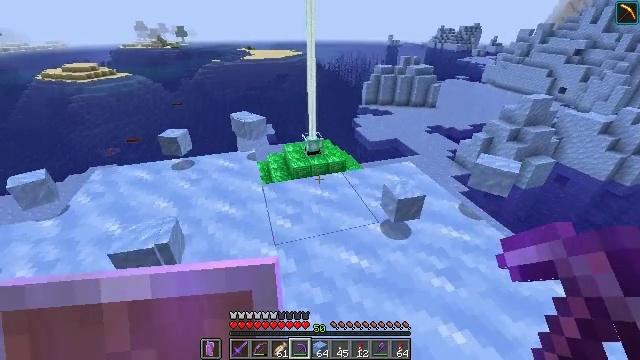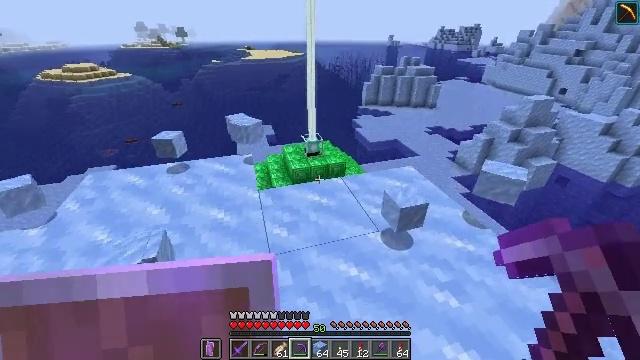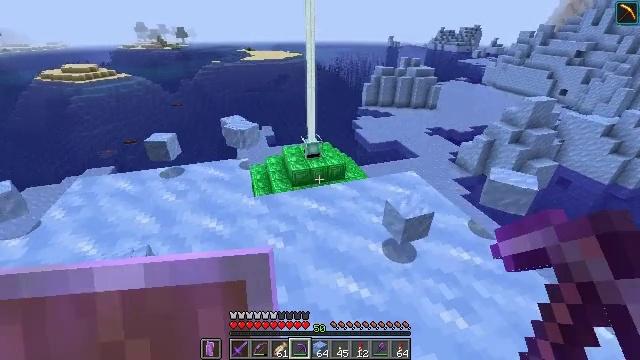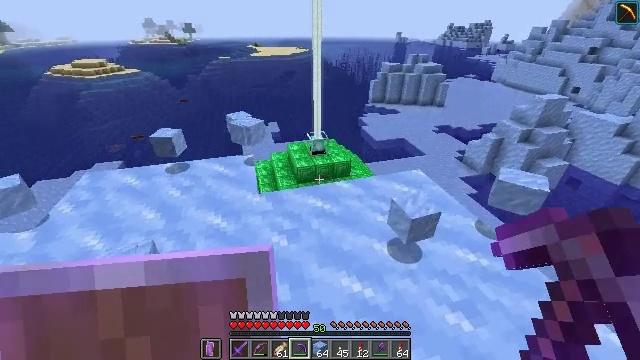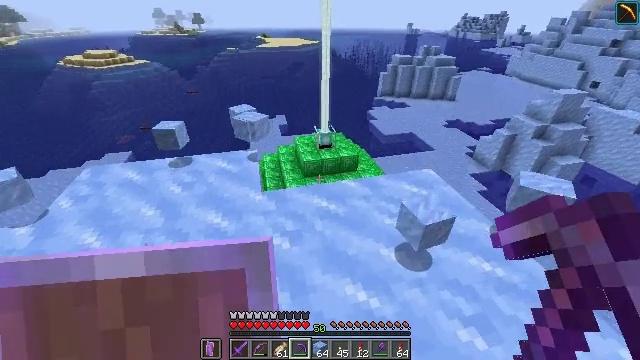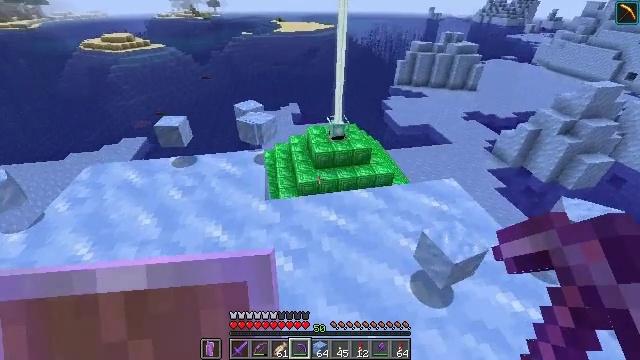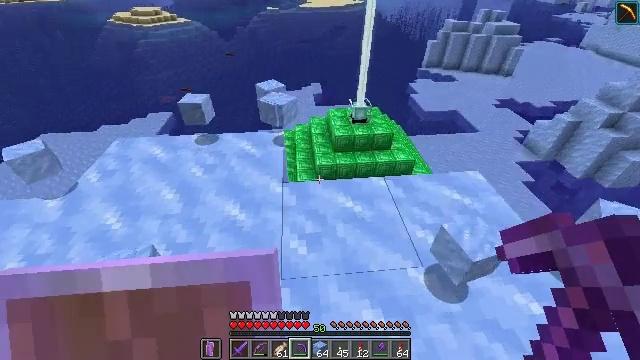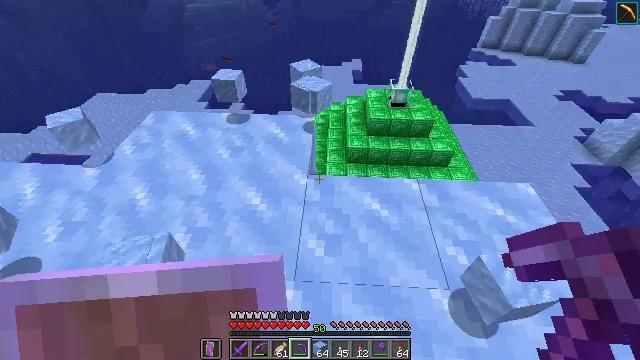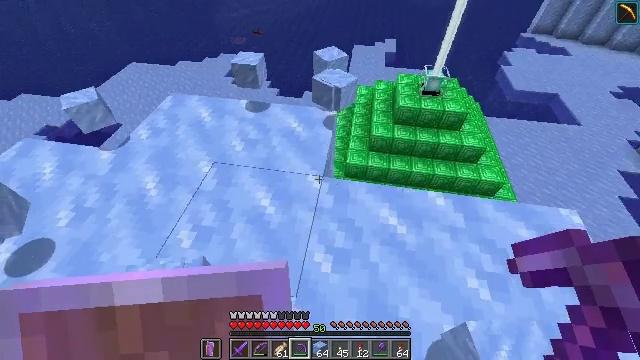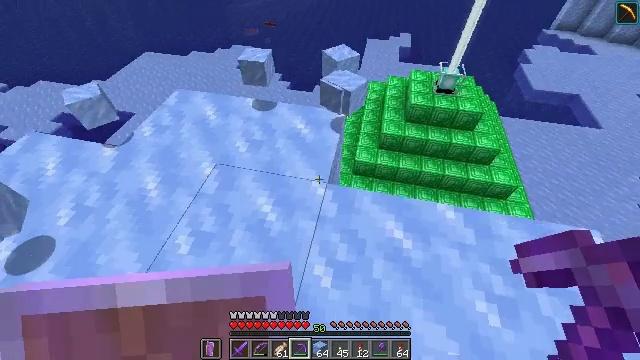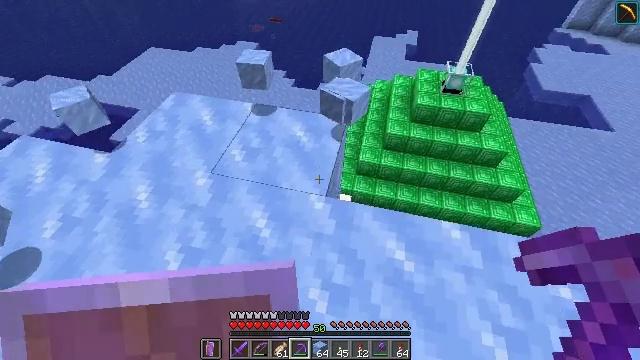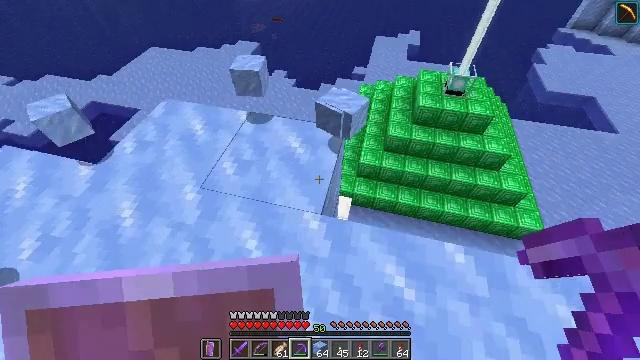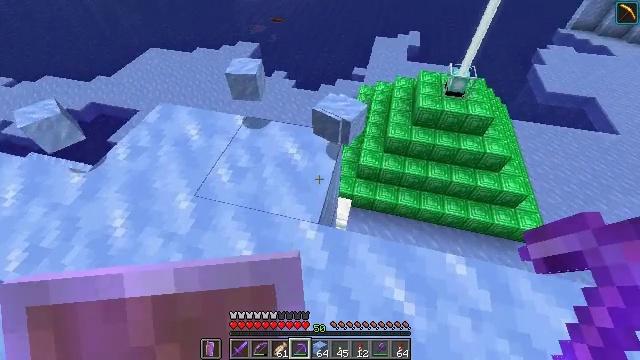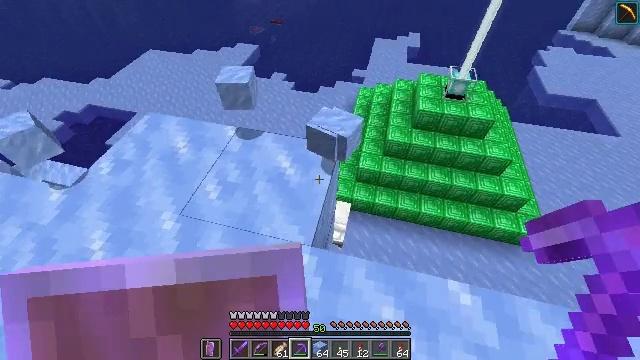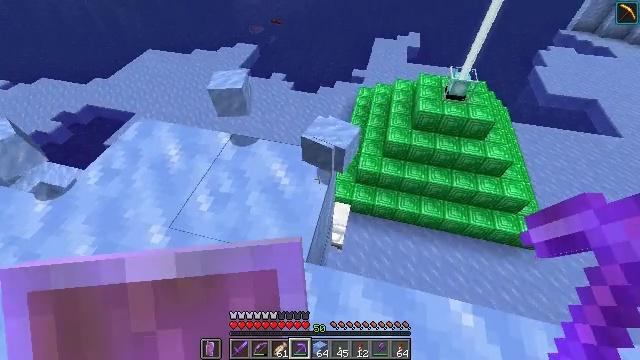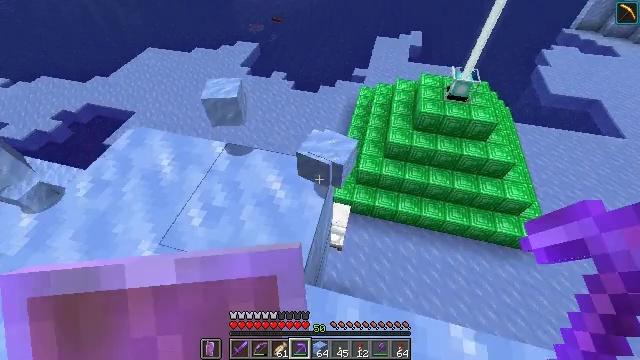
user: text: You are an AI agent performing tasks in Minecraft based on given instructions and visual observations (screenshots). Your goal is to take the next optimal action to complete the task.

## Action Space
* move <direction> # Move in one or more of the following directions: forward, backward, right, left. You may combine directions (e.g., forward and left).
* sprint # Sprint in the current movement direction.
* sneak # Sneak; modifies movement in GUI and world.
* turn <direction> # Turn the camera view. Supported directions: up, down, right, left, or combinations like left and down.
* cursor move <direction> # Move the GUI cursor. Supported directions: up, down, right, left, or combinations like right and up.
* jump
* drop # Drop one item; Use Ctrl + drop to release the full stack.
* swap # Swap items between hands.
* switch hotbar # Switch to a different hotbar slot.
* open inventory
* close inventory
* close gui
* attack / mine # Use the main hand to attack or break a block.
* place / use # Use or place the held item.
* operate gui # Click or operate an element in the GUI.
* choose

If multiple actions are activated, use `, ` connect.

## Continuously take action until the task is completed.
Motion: motion action
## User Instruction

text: Harvest packed ice from cold regions.
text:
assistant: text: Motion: move forward
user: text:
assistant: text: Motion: move forward
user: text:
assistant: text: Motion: move forward, turn left
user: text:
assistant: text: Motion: move forward, turn left and down
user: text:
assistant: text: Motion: move forward, turn left and down
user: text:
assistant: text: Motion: move forward, turn left and down
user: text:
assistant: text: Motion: move forward, turn left and down
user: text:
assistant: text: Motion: move forward, turn left and down
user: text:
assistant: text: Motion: move forward, turn left and down
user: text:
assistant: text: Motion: move forward, turn left
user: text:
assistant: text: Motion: move forward
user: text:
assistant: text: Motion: move forward
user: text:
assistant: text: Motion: no_op
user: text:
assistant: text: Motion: no_op
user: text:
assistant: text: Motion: no_op
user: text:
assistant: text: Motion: turn left and down
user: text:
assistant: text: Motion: turn left and down
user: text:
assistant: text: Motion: turn left and down
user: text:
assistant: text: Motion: turn left and down
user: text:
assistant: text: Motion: turn left and down
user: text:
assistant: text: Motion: turn down
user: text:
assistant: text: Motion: no_op
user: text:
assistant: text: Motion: no_op
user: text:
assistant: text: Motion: sneak
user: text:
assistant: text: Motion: sneak
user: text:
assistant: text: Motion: sneak
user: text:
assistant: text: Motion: sneak
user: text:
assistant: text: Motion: sneak
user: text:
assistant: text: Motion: sneak
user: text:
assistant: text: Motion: sneak